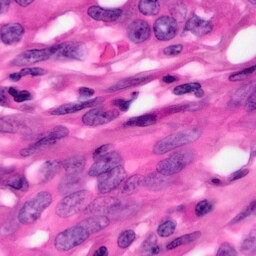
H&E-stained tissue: Pancreatic